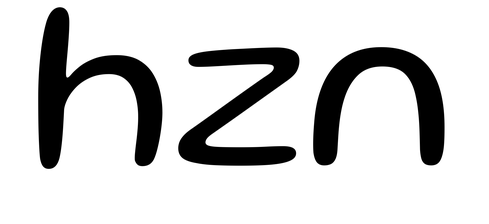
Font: Gluten_Light